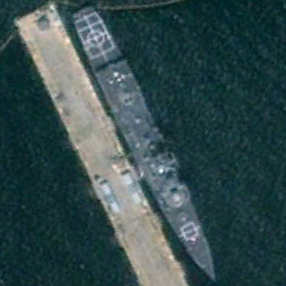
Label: cruiser